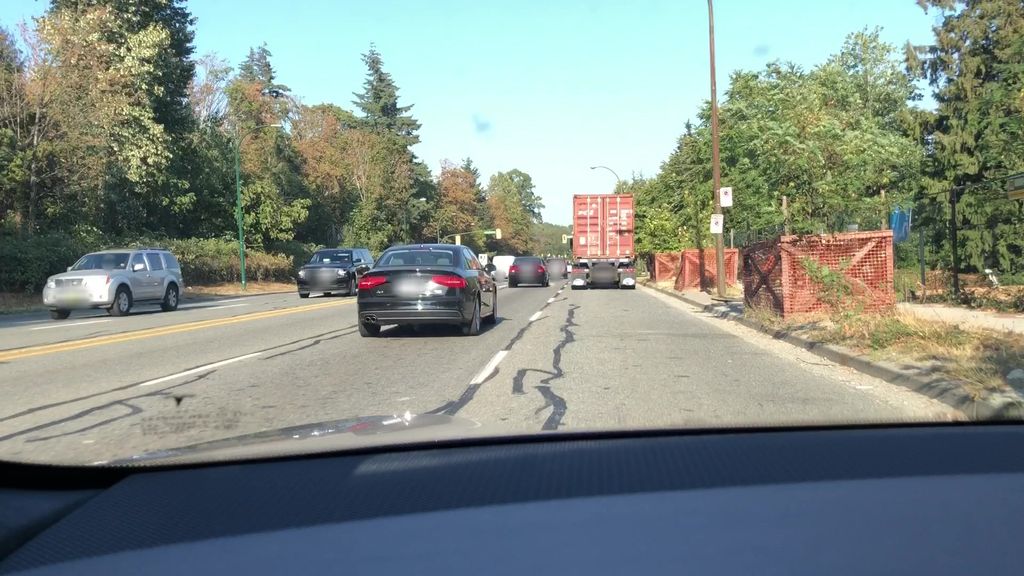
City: vancouver